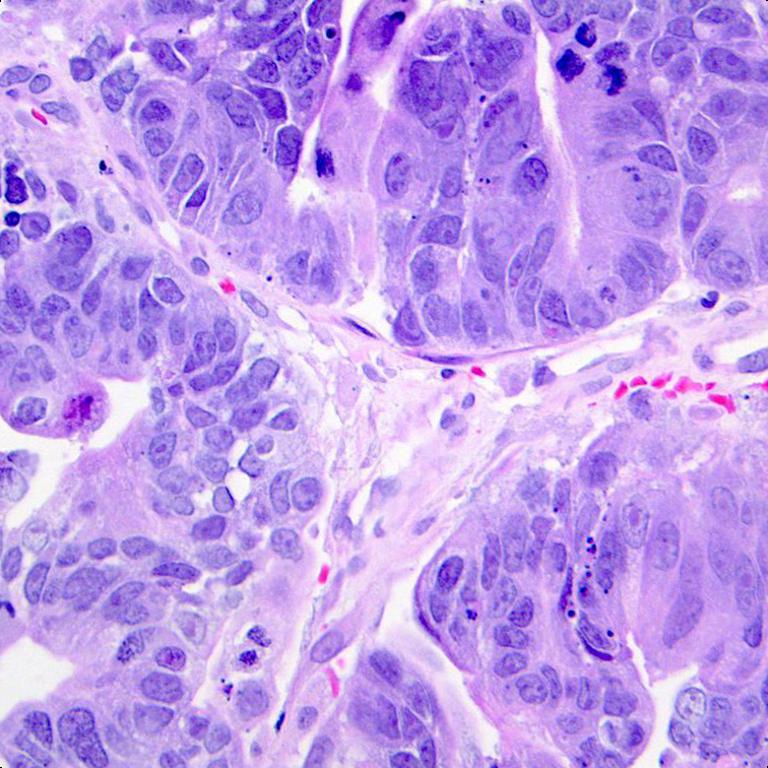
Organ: colon
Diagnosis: adenocarcinomas